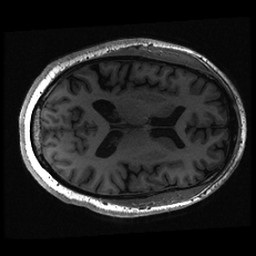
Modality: T1w
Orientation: axial
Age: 41
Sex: male